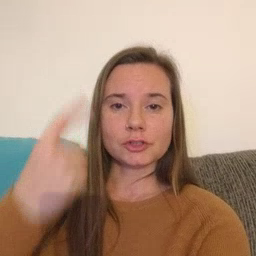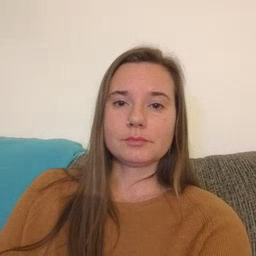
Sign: first